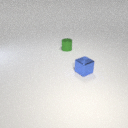
small blue metal cube to the right of small green metal cylinder